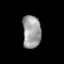
Tissue: prostate
Cell type: T cells
Senescence score: 0.6837
Nuclear area (px): 592
Mean DAPI intensity: 156.858